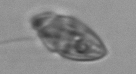
Label: Katodinium_or_Torodinium